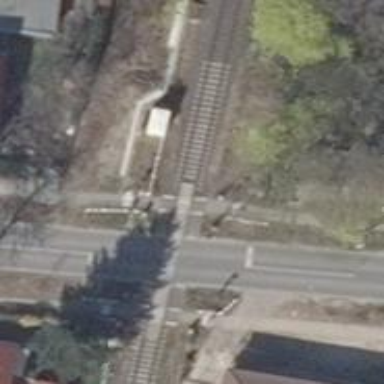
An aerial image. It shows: Sidewalk along the footway.